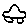
Label: car